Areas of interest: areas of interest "Factory"
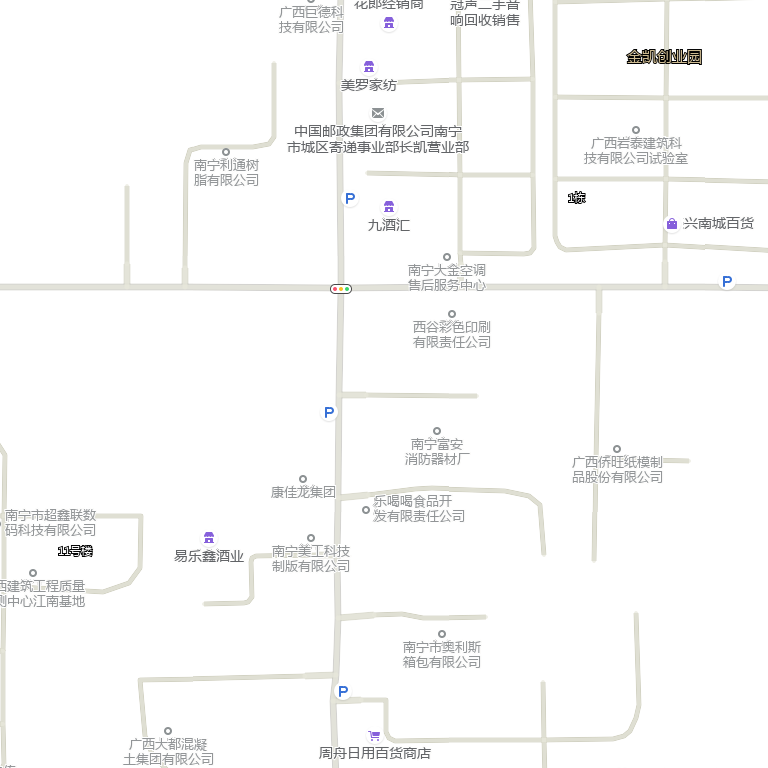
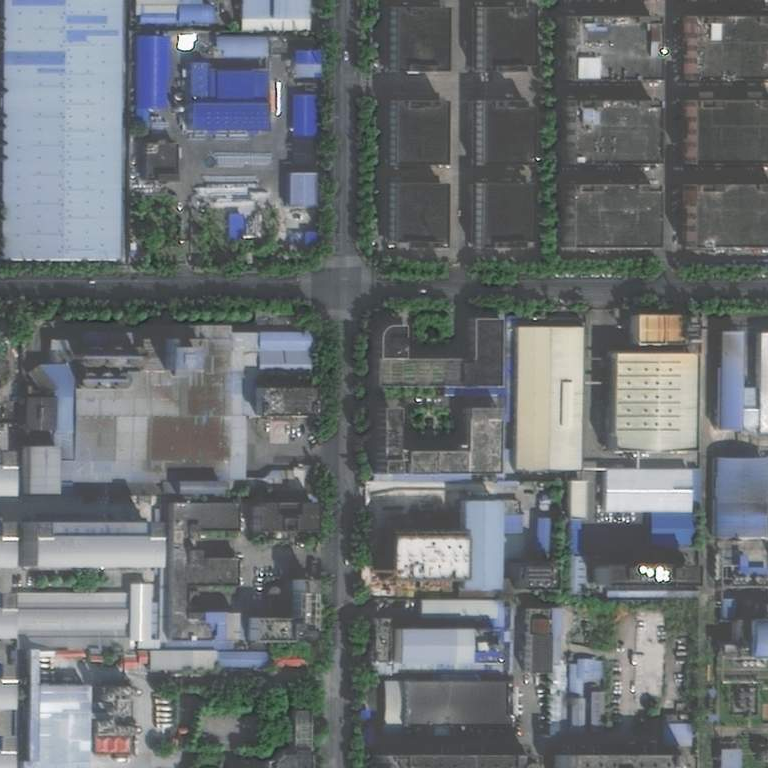